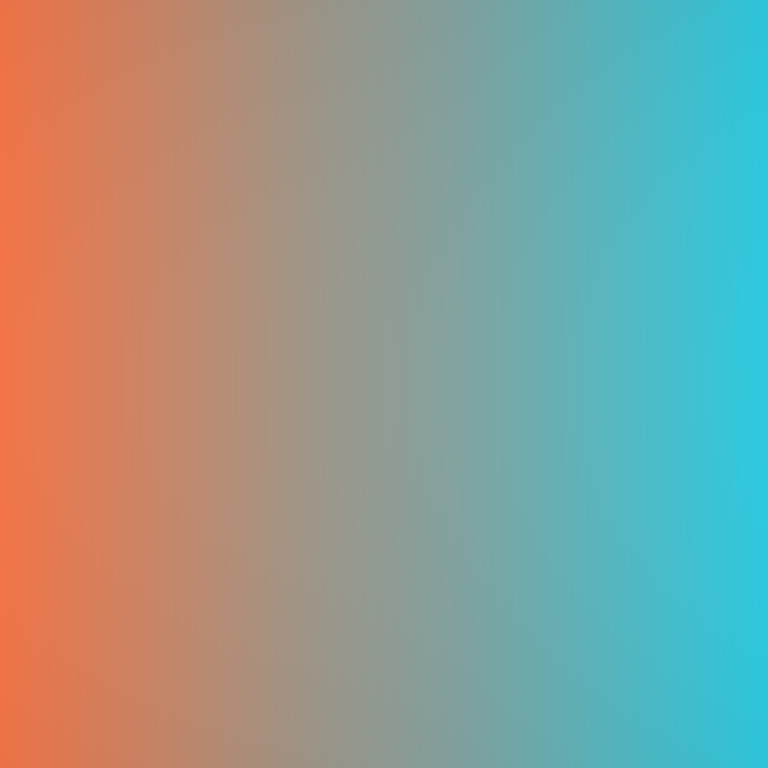
Abstract light effect, smooth gradient from warm orange to cool cyan, calm atmosphere, soft blend, no room, no furniture, no objects.